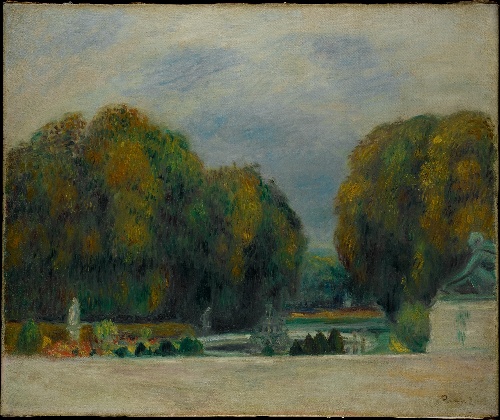
Title: Versailles
Artist: Auguste Renoir
Artist bio: French, Limoges 1841–1919 Cagnes-sur-Mer
Date: 1900–1905
Object type: Painting
Classification: Paintings
Medium: Oil on canvas
Dimensions: 20 1/2 x 24 7/8 in. (52.1 x 63.2 cm)
Department: Robert Lehman Collection
Credit line: Robert Lehman Collection, 1975
Accession year: 1975
Repository: Metropolitan Museum of Art, New York, NY
Tags: Trees|Gardens